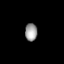
Tissue: lung
Cell type: Epithelial cells
Senescence score: 0.5625
Nuclear area (px): 210
Mean DAPI intensity: 156.662